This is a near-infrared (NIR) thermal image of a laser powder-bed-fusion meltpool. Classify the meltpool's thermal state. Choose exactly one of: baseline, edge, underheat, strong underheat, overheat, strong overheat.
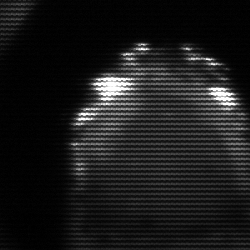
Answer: edge